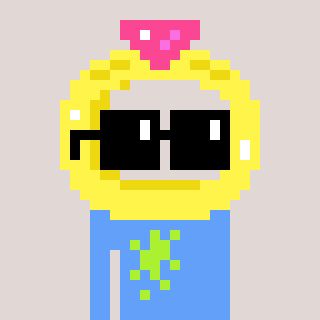
a pixel art character with square black sunglasses, a ring-shaped head and a blue-colored body on a warm background